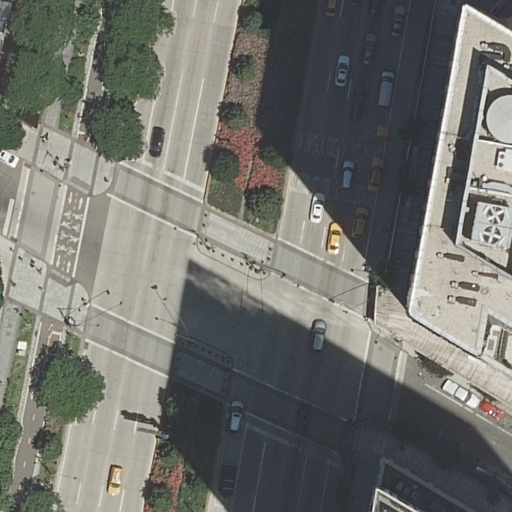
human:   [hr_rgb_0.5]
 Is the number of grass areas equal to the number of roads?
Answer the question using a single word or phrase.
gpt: no

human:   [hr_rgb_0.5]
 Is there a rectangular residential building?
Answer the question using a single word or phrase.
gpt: yes

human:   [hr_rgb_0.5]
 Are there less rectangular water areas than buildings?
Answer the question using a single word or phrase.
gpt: yes

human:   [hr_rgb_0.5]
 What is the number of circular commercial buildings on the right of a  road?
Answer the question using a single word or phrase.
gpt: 0

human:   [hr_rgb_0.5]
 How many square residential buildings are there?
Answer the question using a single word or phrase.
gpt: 0

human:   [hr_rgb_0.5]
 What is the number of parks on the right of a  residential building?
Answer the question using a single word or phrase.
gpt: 0

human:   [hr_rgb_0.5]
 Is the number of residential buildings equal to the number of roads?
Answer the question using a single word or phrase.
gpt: no

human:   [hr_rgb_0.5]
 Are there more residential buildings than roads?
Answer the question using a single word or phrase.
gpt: no

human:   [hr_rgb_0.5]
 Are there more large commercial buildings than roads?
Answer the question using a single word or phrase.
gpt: no

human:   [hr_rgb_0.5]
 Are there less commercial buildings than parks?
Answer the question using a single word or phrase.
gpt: yes

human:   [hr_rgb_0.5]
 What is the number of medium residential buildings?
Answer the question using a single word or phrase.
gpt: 0

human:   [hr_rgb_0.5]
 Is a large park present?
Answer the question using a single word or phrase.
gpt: yes

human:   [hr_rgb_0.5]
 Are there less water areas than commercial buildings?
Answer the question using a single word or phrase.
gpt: no

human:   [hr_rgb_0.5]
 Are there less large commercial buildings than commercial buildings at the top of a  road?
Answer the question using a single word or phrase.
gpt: no

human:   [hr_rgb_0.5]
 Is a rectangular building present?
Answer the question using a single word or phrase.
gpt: yes

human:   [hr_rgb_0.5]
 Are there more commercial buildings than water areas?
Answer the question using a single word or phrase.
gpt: no

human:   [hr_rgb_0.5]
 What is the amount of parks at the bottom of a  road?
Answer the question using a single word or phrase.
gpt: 2

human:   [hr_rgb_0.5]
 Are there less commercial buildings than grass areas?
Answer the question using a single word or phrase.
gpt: yes

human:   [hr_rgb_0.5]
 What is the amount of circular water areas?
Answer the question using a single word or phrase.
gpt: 0

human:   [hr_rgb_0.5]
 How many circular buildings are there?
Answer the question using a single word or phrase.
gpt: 0

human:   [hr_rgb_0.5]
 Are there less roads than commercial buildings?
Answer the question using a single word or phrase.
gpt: no

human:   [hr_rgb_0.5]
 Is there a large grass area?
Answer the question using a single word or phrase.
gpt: yes

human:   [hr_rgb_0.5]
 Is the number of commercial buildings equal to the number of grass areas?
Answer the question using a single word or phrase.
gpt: no

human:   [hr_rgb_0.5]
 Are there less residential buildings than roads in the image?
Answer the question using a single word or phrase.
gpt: yes

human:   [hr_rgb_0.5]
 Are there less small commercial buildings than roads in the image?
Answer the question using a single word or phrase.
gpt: yes

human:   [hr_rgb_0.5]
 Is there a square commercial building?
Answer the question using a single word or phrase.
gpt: no

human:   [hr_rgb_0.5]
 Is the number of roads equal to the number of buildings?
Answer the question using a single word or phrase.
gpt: no

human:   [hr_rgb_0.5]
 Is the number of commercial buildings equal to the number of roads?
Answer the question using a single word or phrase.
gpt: no

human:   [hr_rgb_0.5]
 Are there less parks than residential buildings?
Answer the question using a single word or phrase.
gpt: no

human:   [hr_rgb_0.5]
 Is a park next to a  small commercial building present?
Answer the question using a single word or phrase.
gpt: no

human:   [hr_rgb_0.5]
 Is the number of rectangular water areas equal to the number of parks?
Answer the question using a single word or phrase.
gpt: no

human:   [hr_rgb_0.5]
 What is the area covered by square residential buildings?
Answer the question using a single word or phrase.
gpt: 0m2

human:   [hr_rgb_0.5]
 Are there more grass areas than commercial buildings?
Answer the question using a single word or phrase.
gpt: yes

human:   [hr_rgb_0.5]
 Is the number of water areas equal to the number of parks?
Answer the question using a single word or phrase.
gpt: no

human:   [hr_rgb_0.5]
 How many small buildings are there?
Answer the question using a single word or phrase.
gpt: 1

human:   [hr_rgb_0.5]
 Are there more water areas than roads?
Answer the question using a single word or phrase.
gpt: no